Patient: sex M, age 33
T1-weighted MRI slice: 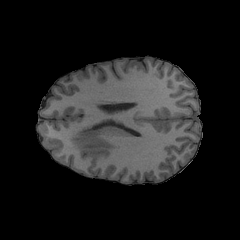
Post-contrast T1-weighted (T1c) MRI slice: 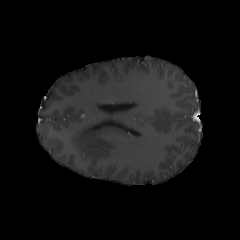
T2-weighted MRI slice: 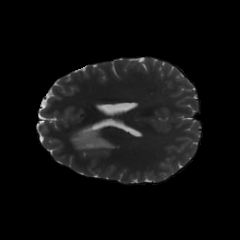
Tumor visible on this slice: yes
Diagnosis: Astrocytoma, IDH-mutant
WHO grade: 4